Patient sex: M
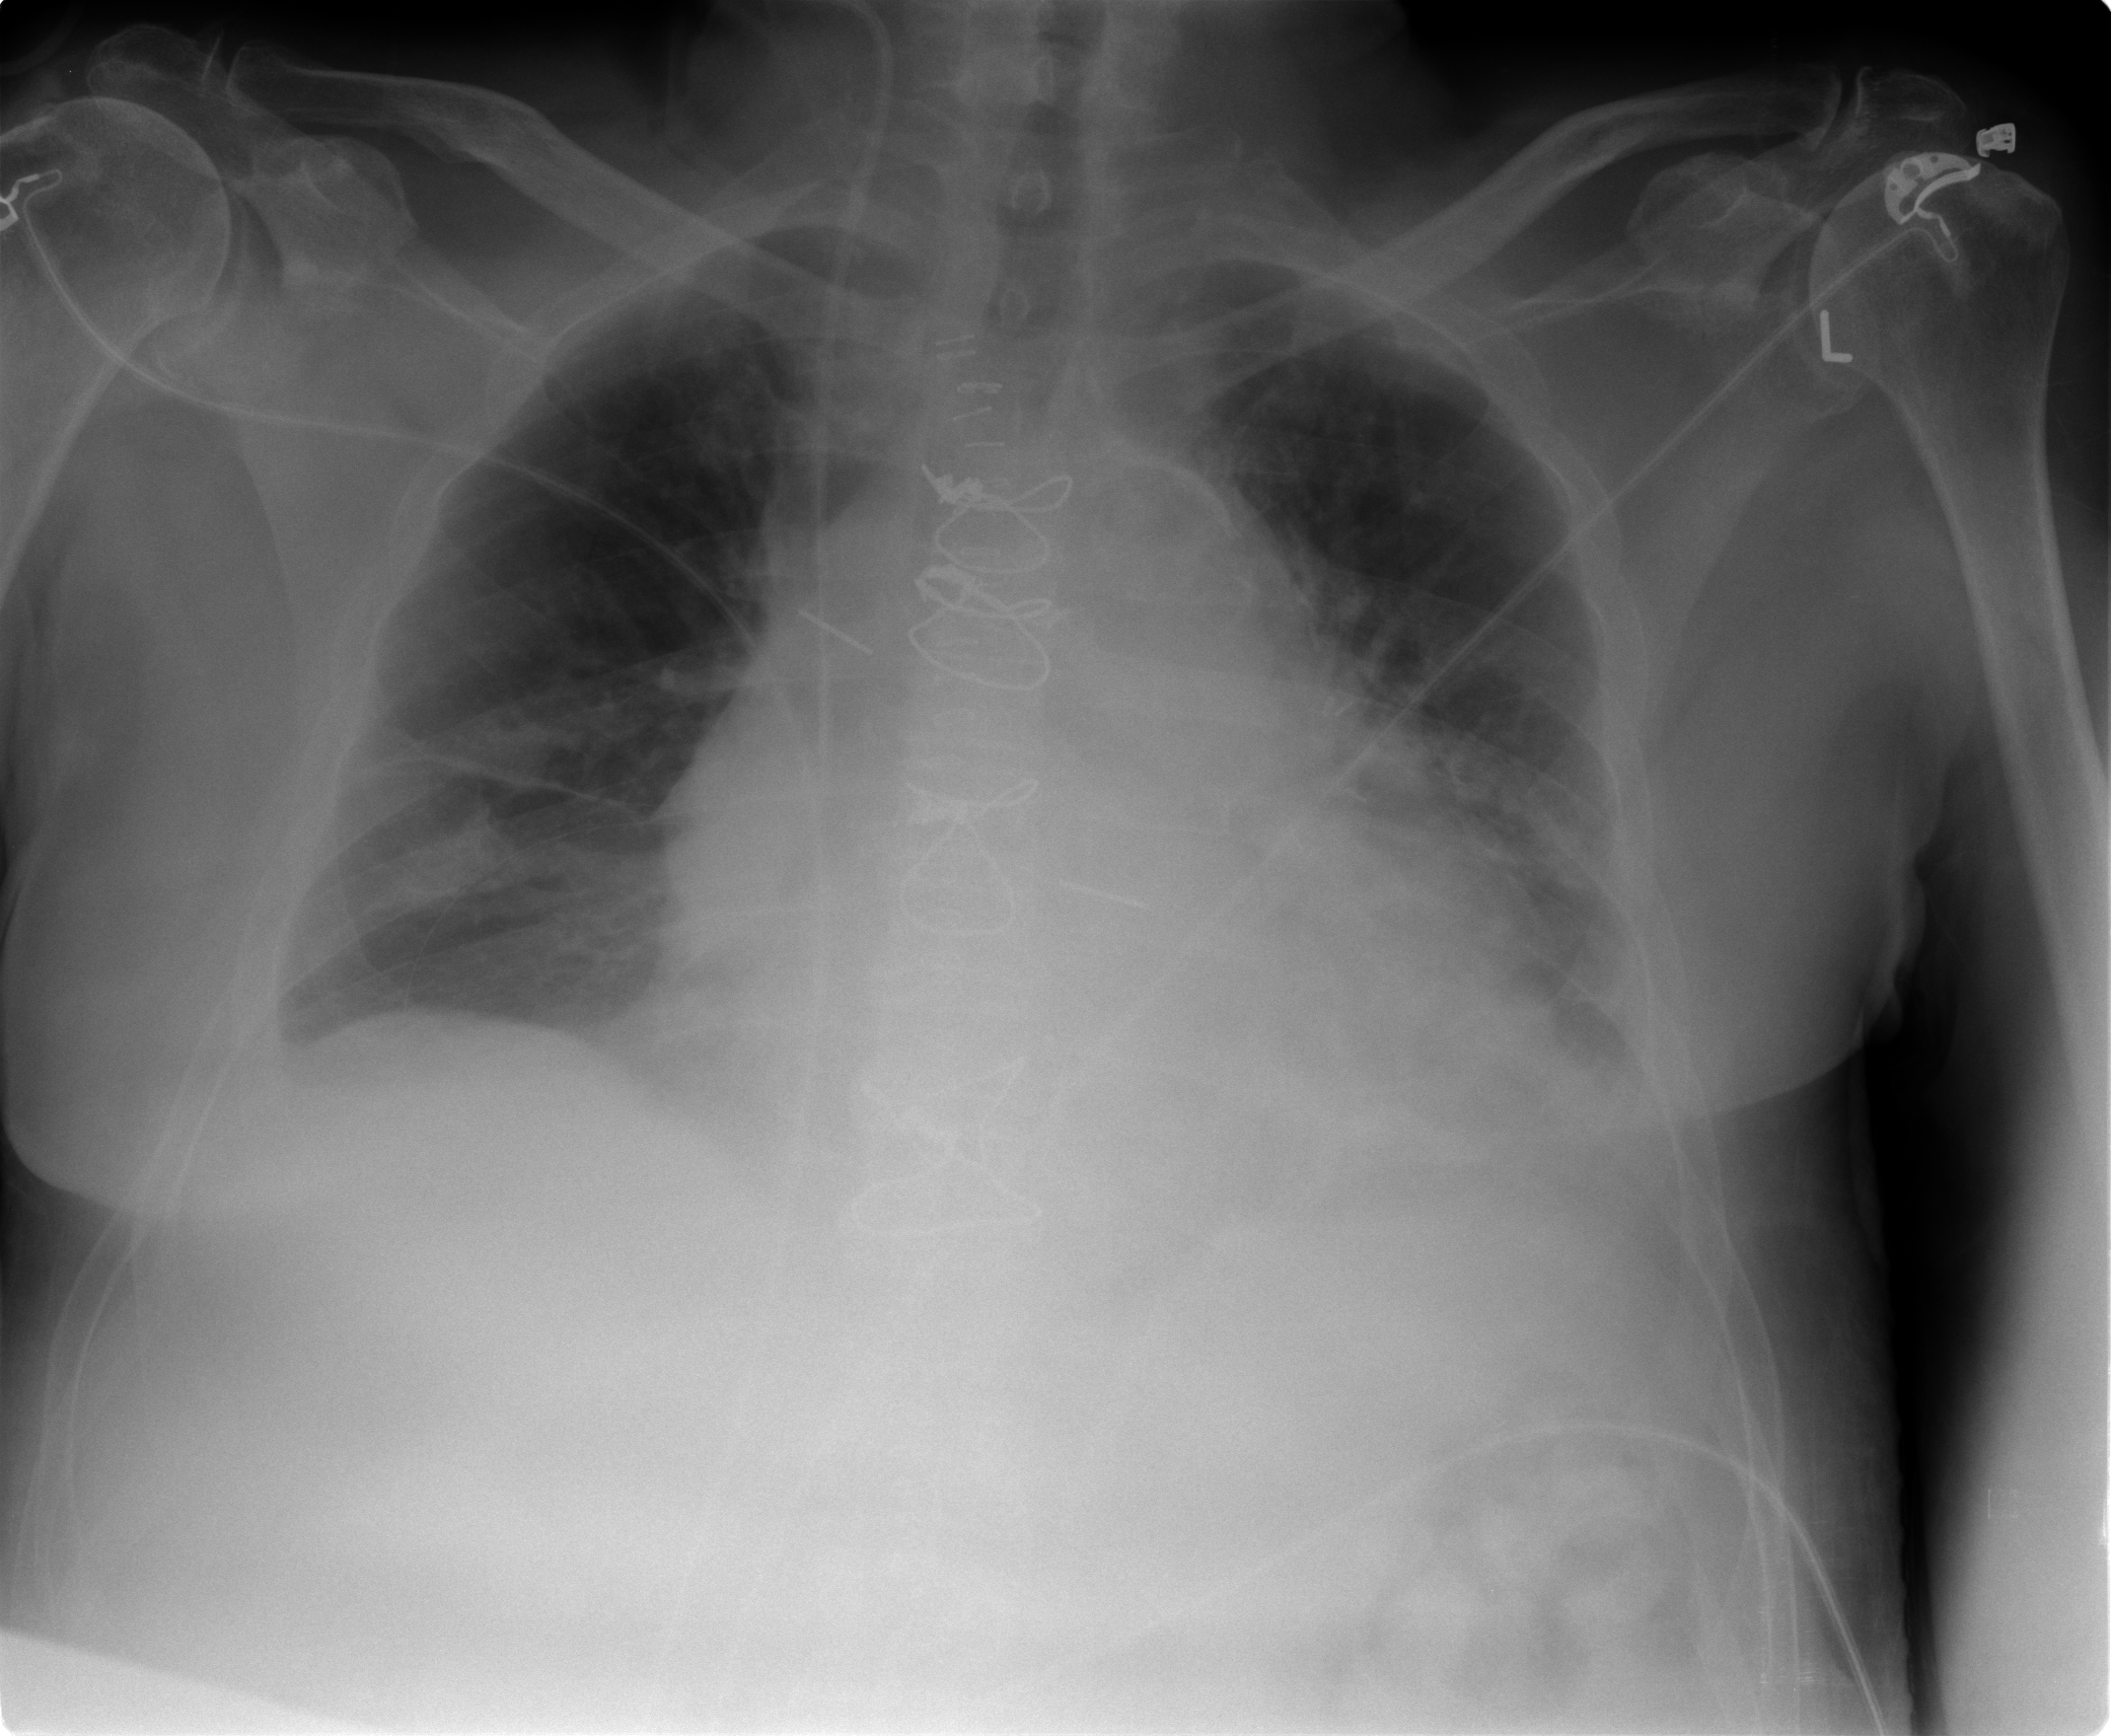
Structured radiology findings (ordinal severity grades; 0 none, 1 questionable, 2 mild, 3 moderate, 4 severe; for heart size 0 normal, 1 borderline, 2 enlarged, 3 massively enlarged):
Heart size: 2
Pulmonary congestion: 1
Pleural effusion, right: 0
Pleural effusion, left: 2
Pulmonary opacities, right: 0
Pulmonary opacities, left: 1
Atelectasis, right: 2
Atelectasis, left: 1